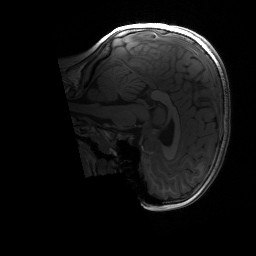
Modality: T1w
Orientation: sagittal
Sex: female
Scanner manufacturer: siemens
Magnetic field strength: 3 T
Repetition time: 1.9 s
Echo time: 0.00243 s